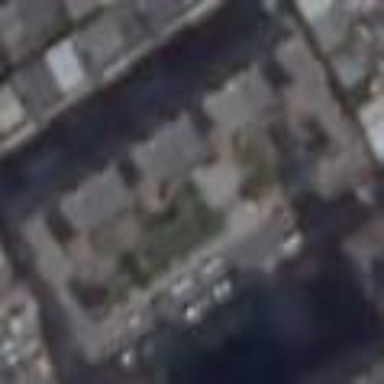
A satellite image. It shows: View of apartment building.